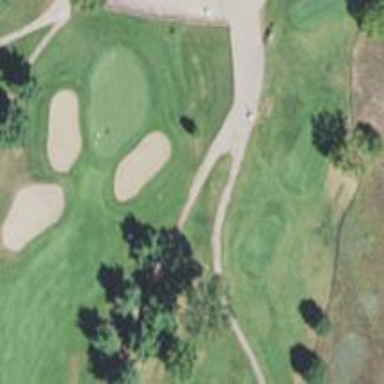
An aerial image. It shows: Path used for both walking and golf.